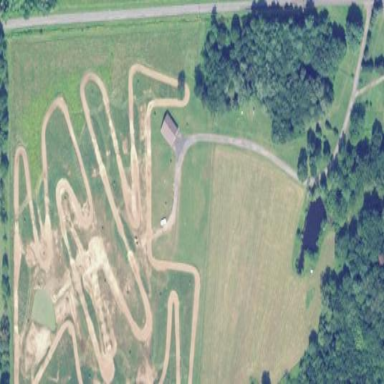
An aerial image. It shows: Motocross pitch for leisure land.